Field crop: maize
Growth stage: 1
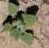
Species: chenopodium